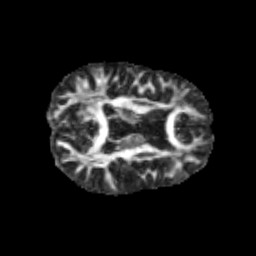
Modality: FA
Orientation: axial
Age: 12
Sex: male
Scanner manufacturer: siemens
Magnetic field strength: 3 T
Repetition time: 3.8 s
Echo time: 0.07 s